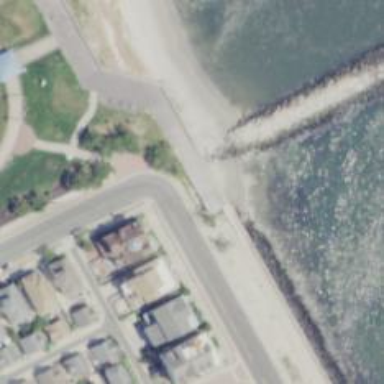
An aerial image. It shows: Breakwater structure.